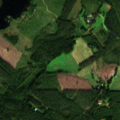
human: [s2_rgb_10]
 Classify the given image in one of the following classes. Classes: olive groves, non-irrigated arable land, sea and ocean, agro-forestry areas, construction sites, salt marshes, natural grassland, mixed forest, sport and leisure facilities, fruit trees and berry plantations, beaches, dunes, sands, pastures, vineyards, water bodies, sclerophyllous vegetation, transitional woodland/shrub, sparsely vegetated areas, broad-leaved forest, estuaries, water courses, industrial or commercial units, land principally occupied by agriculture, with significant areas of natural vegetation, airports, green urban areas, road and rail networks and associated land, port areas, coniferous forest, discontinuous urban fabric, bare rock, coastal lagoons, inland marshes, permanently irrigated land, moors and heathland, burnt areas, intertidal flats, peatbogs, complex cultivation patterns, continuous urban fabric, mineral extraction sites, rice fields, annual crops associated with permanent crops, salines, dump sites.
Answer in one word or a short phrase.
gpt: land principally occupied by agriculture, with significant areas of natural vegetation, broad-leaved forest, coniferous forest, mixed forest